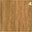
Piece: xx